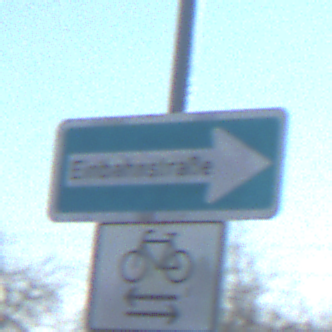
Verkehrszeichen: EinbahnstrasseRechtsweisend
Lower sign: RichtungsangabeDurchPfeile9
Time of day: MorningAfternoon
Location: Outdoor (Nature)
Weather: PartlyCloudy
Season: NotSpecified
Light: Natural